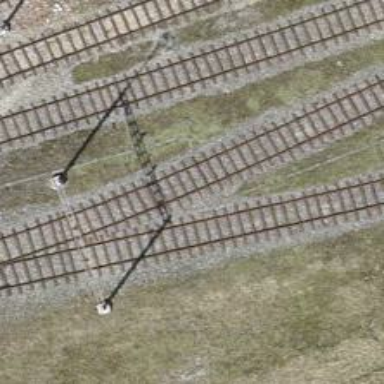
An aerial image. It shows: Railway yard with electrified contact lines.